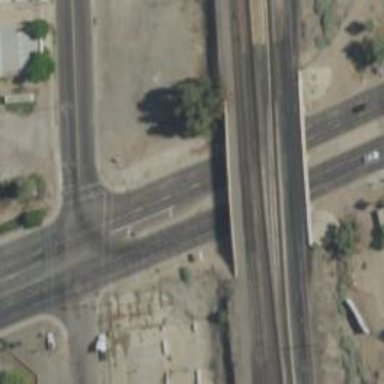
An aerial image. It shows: Railway spur bridge over rail line.